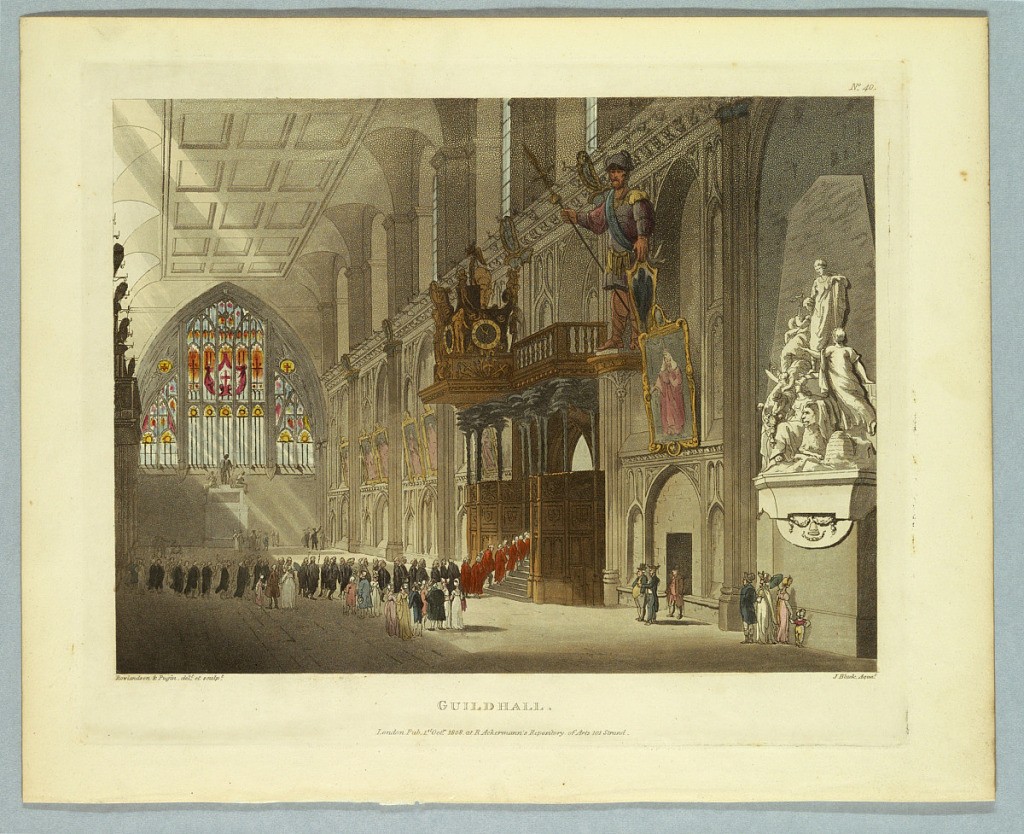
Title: Guildhall, from "Ackermann's Repository"
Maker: Thomas Rowlandson, British, 1756–1827
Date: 1808
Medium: Aquatint, brush and watercolor on paper
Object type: Print
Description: Gothic stone hall, with stained glass windows, painted portraits, and wood carving. A procession of men in robes are leaving, right center. Title, artists', and publisher's names below.